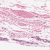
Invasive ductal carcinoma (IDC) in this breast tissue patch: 0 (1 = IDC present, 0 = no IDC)